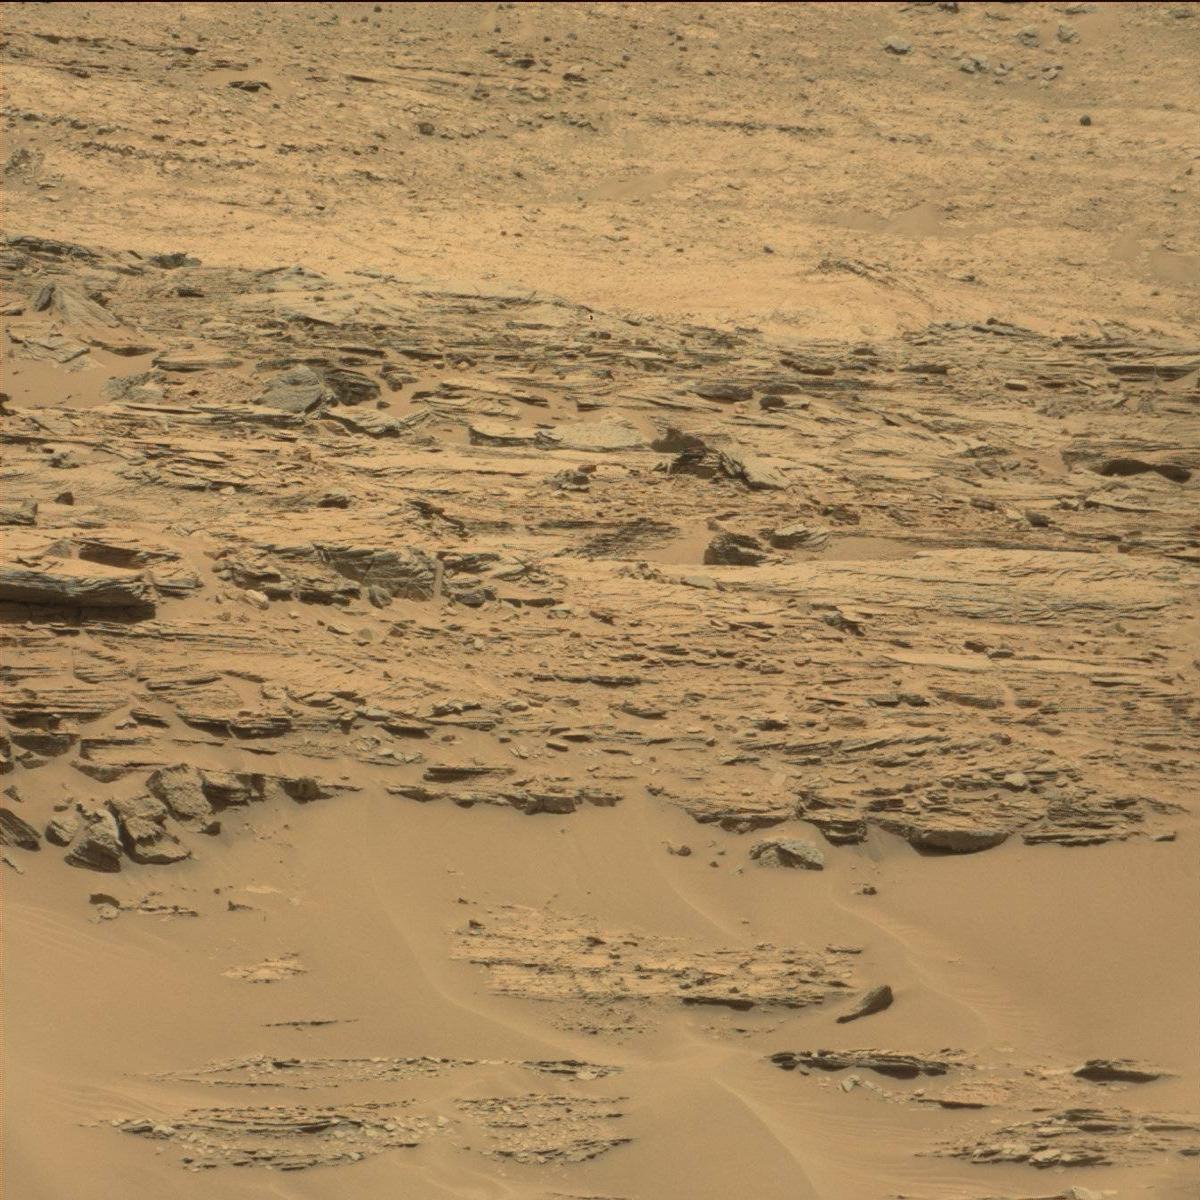
Terrain classes present: Bedrock, Sand / Soil